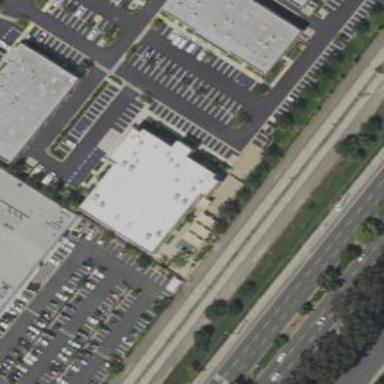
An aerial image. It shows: Commercial building.